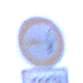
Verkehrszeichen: VerbotUeberholenEinspurigeFahrzeuge
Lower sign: LaengeEinerStrecke4
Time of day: SunriseSunset
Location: Outdoor (Urban)
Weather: Overcast
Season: NotSpecified
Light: Natural